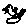
Label: bird